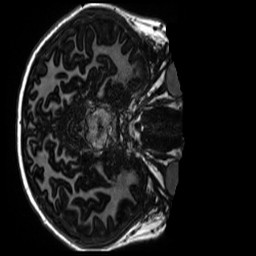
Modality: MP2RAGE
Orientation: axial
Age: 10
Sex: male
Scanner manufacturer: siemens
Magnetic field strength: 3 T
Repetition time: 4 s
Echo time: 0.00303 s